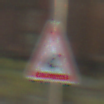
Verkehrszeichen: AmphibienwanderungLinks
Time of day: SunriseSunset
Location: Outdoor (Suburban)
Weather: PartlyCloudy
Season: NotSpecified
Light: Natural